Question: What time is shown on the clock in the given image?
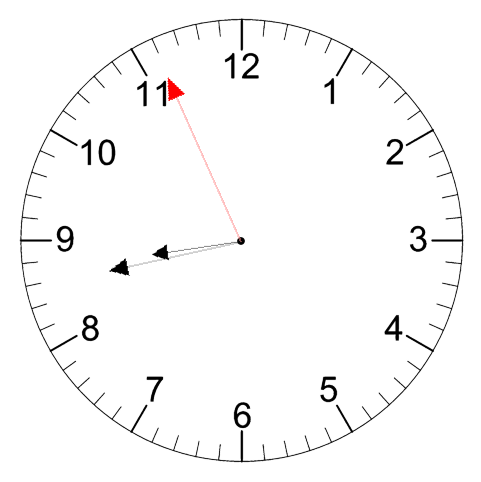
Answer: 08:42:56